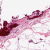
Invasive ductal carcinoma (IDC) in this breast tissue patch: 0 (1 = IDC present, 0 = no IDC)